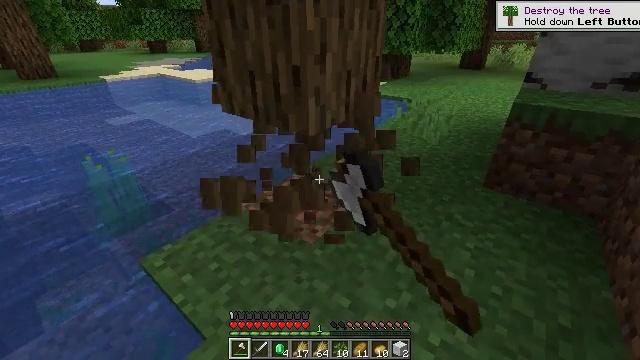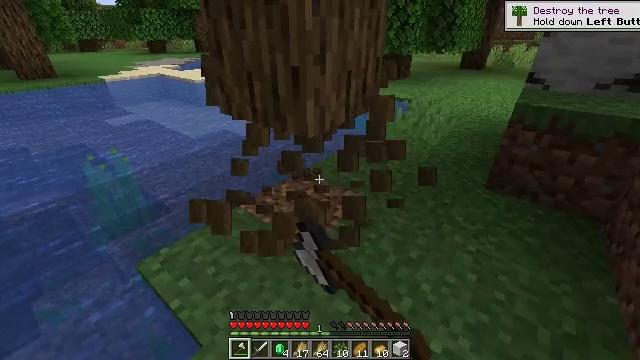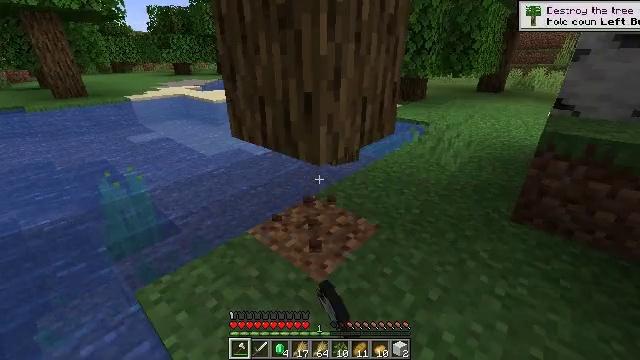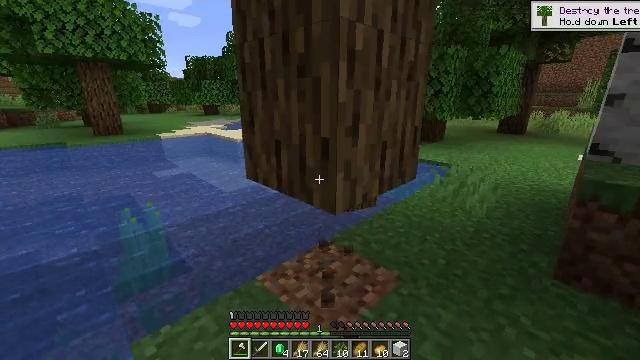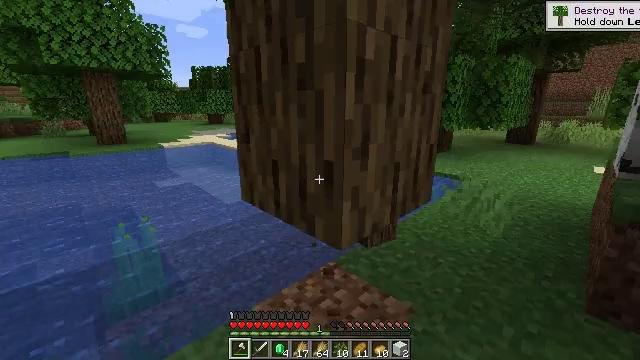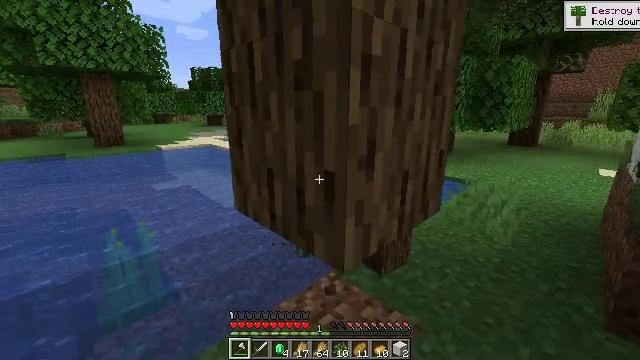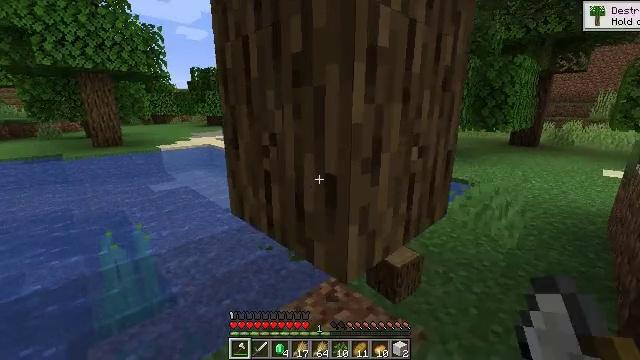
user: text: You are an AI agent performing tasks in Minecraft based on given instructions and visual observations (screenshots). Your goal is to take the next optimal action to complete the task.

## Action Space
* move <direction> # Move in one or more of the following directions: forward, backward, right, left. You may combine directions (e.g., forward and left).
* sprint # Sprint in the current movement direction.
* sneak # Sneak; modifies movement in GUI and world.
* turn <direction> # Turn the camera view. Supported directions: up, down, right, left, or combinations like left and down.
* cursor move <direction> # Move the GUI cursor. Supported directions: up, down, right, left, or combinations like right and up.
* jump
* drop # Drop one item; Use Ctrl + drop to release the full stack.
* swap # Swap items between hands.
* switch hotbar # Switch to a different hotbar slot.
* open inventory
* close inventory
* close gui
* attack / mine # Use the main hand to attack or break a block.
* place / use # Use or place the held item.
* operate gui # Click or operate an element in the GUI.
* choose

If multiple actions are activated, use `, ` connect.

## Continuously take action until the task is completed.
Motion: motion action
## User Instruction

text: Break the seagrass in the ocean.
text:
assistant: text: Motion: move forward, attack / mine
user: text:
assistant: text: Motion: move forward, turn left and up, attack / mine
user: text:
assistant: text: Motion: move forward, turn left and up
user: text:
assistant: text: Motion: move forward, turn up
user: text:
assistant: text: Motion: no_op
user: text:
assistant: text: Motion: attack / mine
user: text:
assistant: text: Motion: attack / mine